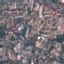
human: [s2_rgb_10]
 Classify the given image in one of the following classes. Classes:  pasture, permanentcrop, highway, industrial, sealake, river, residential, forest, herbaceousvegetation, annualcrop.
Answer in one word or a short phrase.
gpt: Residential